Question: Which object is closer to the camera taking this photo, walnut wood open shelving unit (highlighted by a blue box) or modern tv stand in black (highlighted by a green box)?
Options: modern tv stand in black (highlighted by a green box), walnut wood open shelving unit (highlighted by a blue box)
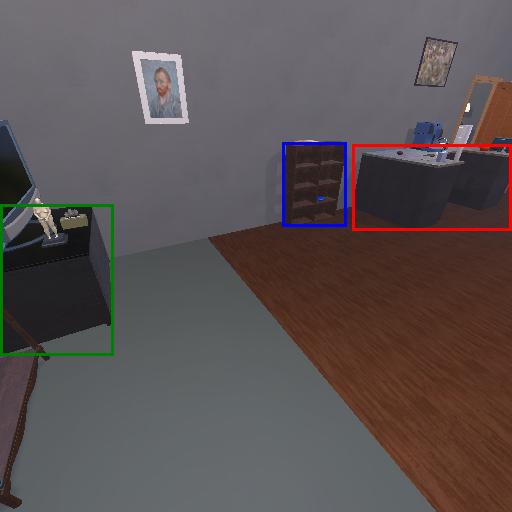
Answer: modern tv stand in black (highlighted by a green box)